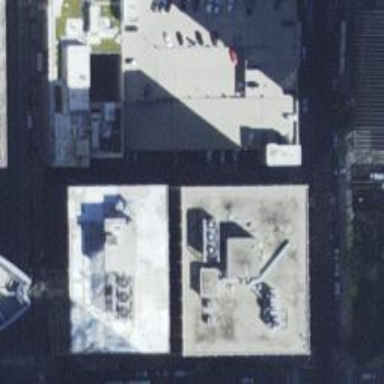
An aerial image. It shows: Multi-storey garage used for parking.